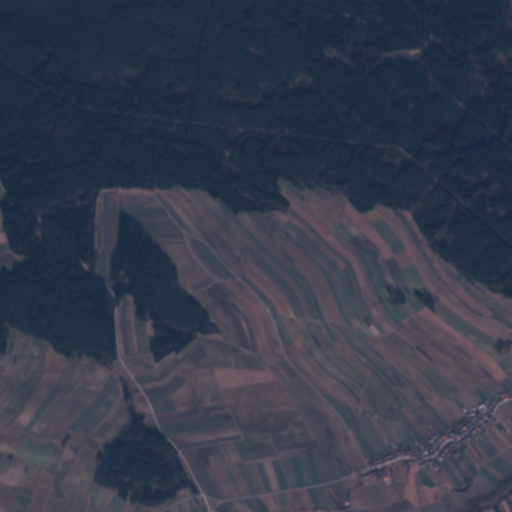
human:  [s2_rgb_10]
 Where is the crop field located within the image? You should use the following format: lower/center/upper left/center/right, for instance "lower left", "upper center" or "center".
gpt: The crop field is located in the lower right of the image.
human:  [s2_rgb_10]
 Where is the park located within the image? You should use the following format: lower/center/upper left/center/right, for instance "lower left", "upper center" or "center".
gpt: The park is located in the lower right of the image.
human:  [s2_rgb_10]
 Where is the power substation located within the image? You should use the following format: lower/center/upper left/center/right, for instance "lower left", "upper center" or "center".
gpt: The power substation is located in the lower right of the image.
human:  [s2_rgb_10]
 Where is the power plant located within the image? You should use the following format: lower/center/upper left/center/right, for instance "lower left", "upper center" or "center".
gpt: There is no power plant in the image.